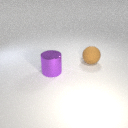
large brown rubber sphere behind large purple metal cylinder